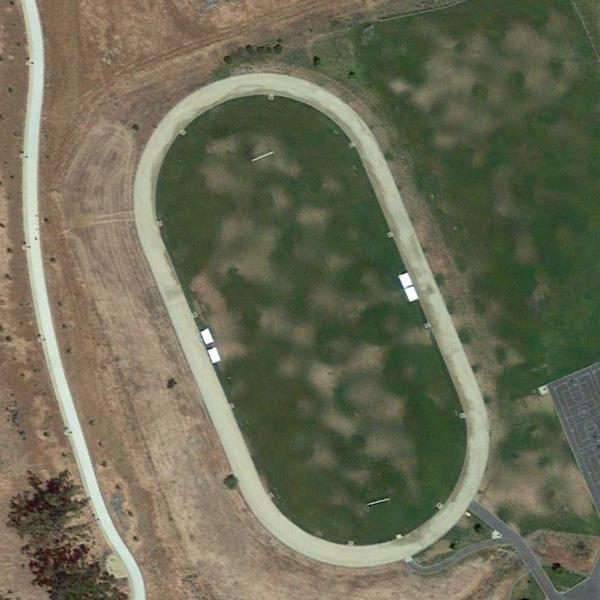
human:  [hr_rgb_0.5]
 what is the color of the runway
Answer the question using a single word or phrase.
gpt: green